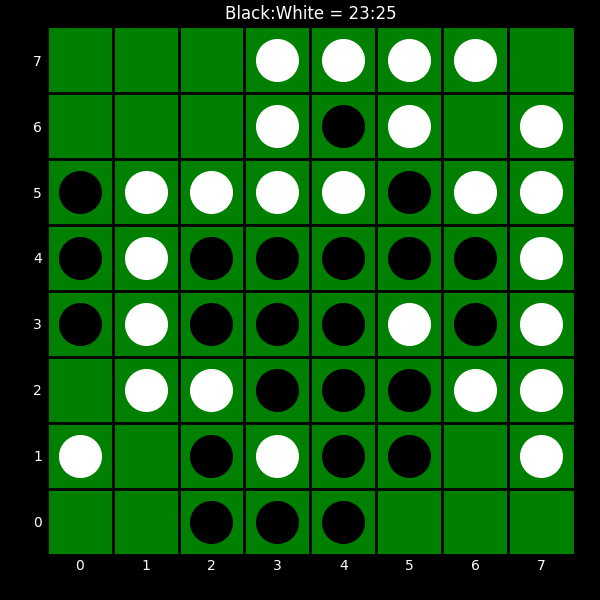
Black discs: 23
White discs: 25